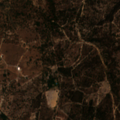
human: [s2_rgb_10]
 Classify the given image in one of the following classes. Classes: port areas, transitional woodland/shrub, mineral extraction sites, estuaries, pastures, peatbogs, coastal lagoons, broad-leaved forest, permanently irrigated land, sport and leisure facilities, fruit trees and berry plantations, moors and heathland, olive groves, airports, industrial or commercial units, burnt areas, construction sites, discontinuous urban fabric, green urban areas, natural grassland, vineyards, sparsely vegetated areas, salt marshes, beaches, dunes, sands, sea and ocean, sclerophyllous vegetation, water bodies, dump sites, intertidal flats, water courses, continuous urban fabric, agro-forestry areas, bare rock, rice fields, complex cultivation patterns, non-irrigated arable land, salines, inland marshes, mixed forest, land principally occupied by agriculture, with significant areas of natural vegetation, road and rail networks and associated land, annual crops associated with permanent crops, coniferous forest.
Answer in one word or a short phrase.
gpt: complex cultivation patterns, mixed forest